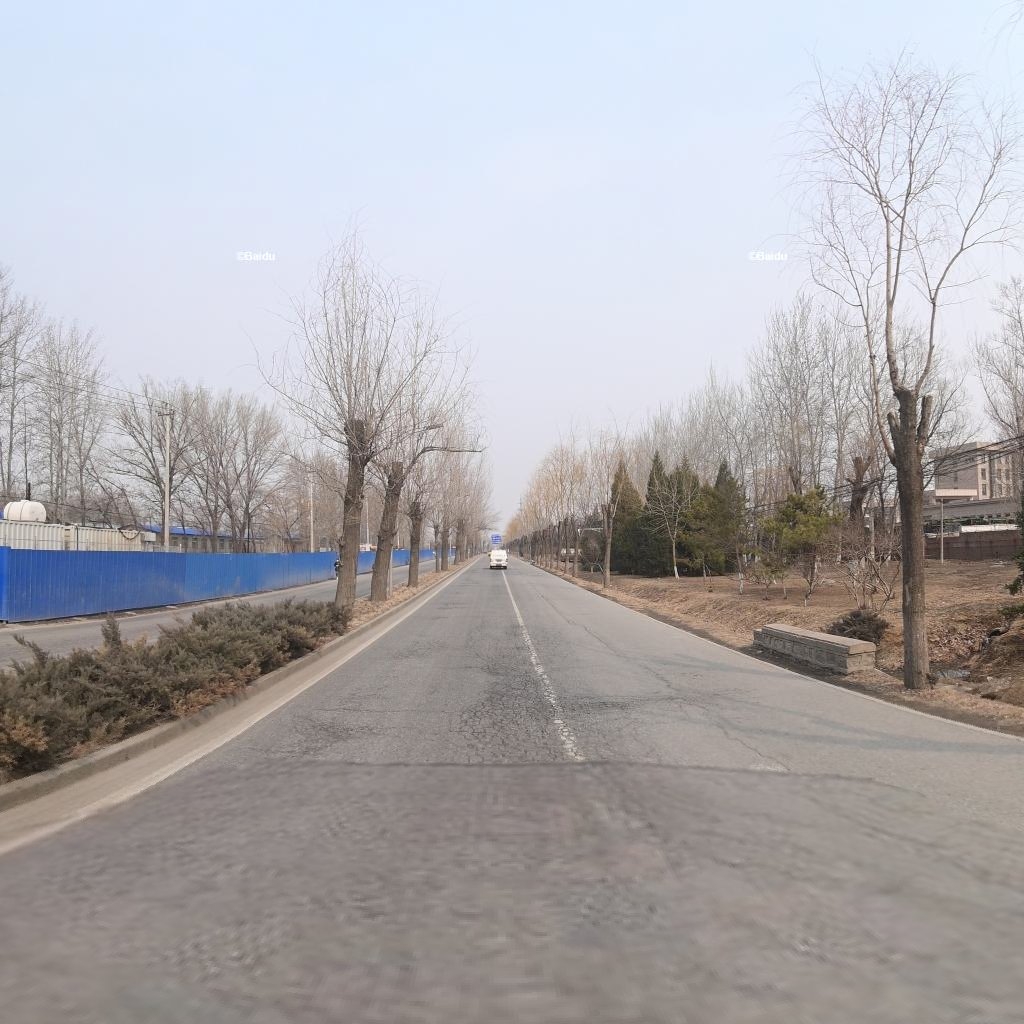
Region: Haidian
Road damage annotations: alligator crack